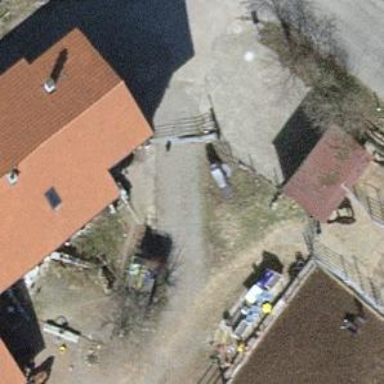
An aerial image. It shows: Gate.